Question: I know this question has been asked a lot already, but although I've been searching for days now I didn't find a suitable answer.
We are running Coldfusion 9 Standard with JDK 1.7. I'm trying to perform a request with cfhttp, following code:
'''
<cfhttp url="Https://subdomain.example.com" method="get" result="result" username="#myUsername#" password="#myPassword#" />
'''
I get the following when dumping out the result:
[
I already imported all certificates in the certificate chain to the right keystore. The CA is Let's Encrypt. Funny thing is, we have another site from which we are asking a webservice, also with certificate from Let's Encrypt and it is working. Accessed from the same Coldfusion server.
I also tried following code in onApplicationStart in Application.cfc, but didn't work:
'''
<cfif NOT isDefined("Application.sslfix")>
<cfset objSecurity = createObject("java", "java.security.Security") />
<cfset objSecurity.removeProvider("JsafeJCE") />
<cfset Application.sslfix = true />
</cfif>
'''
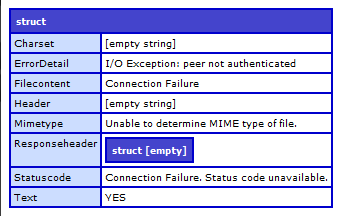
Answer: I simply had to add 'port="443"' to the 'cfhttp' tag, which made the following code works just fine:
'''
<cfhttp port="443" url="Https://subdomain.example.com"
method="get"
result="result"
username="#myUsername#"
password="#myPassword#" />
'''
I'm crying because I didn't try that earlier. Strange thing is that with the other request I don't have to specify the port and it works fine.
I also removed the setting below from the JVM Settings. It didn't have any effect on my problem.
'''
-Dhttps.protocols=TLSv1.1,TLSv1.2
'''